Field crop: maize
Growth stage: 2
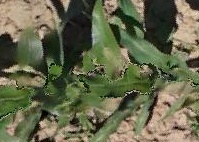
Species: maize